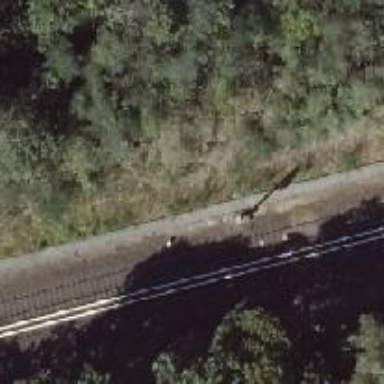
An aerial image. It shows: Railway signal.